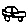
Label: car